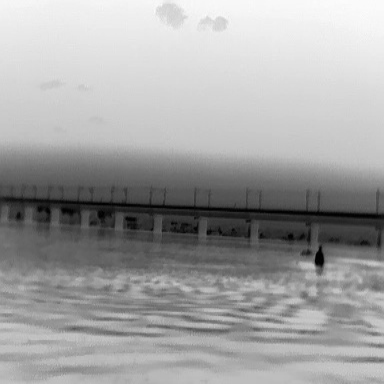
There are two objects shown in the infrared image, including a warship, and a canoe.